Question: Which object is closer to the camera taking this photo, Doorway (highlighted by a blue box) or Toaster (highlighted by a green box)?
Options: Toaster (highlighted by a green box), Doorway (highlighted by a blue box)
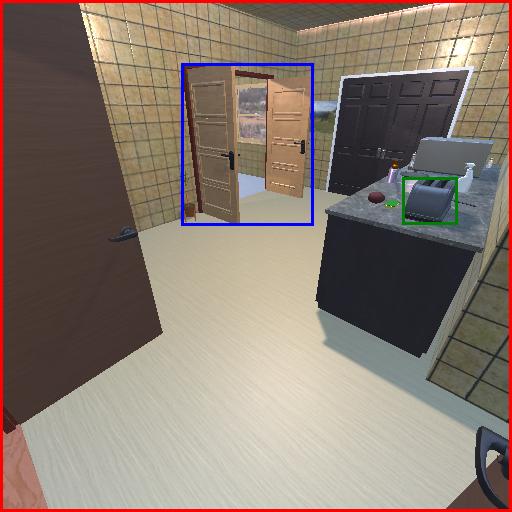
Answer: Toaster (highlighted by a green box)